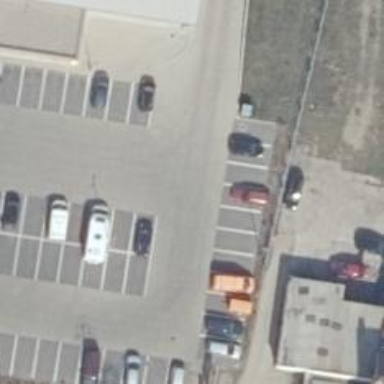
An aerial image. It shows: Road serving as parking aisle.